Chest X-ray. View position: AP
Patient age: 68
Patient sex: F
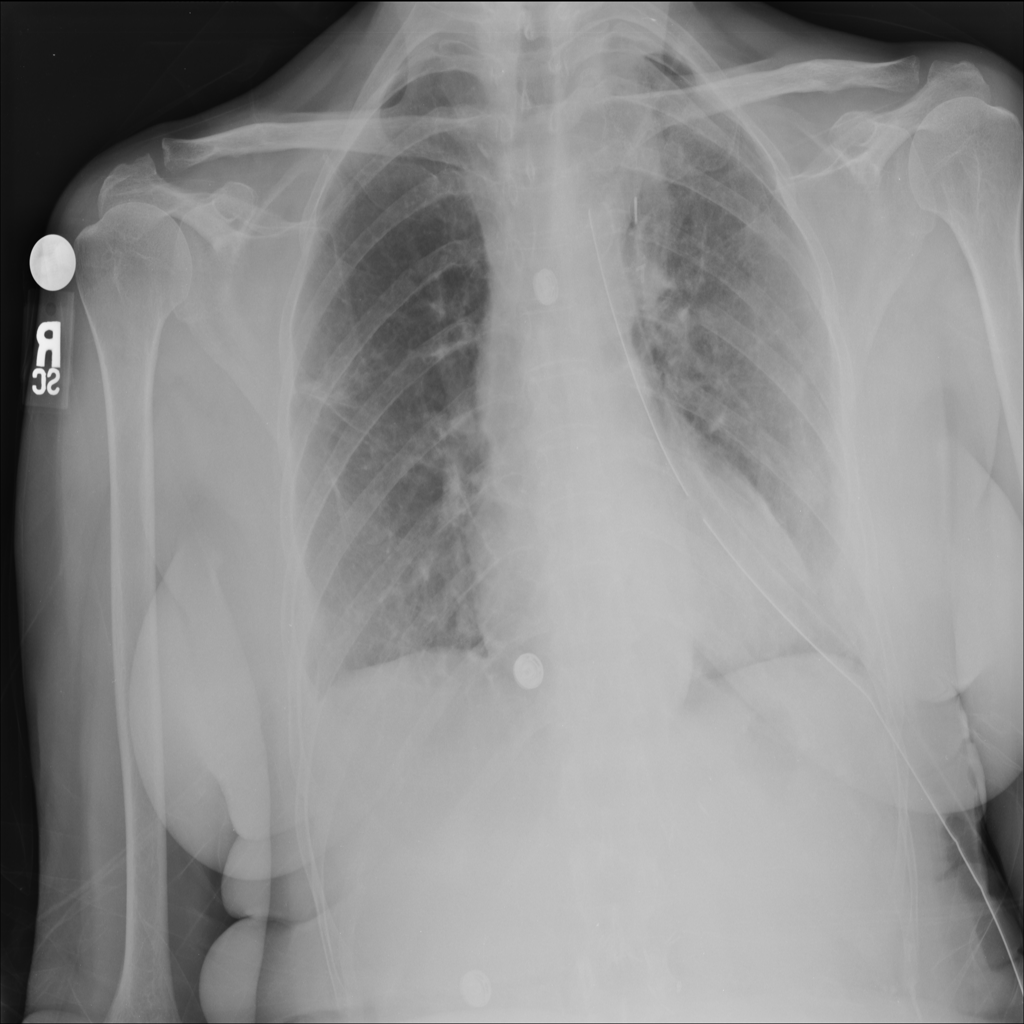
Finding: Pneumothorax